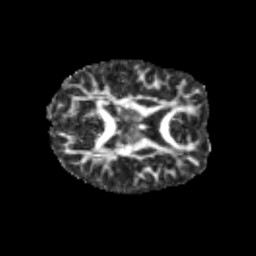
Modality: FA
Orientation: axial
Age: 13
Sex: female
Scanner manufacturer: siemens
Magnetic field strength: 3 T
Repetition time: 3.8 s
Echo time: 0.07 s